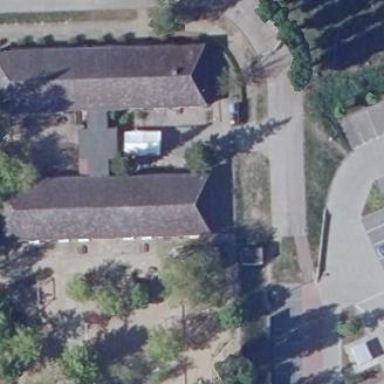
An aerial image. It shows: Kindergarten building.